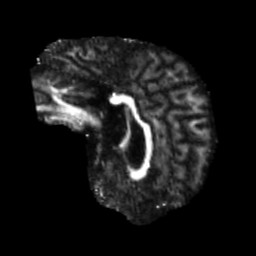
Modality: FA
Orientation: sagittal
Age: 47
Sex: male
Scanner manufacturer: siemens
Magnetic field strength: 3 T
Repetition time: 5.47 s
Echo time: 0.0854 s